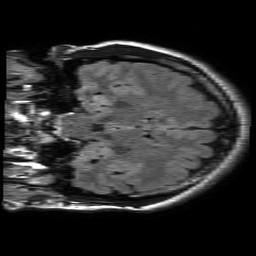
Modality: FLAIR
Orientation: coronal
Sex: female
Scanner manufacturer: philips
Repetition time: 11 s
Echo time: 0.125 s